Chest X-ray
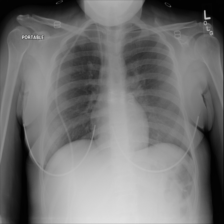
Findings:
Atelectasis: negative
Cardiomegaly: negative
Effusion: negative
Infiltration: negative
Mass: negative
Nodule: negative
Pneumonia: negative
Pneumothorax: negative
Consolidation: negative
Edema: negative
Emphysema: negative
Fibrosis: negative
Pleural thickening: negative
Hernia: negative